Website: crate-barrel
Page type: newsletter-management
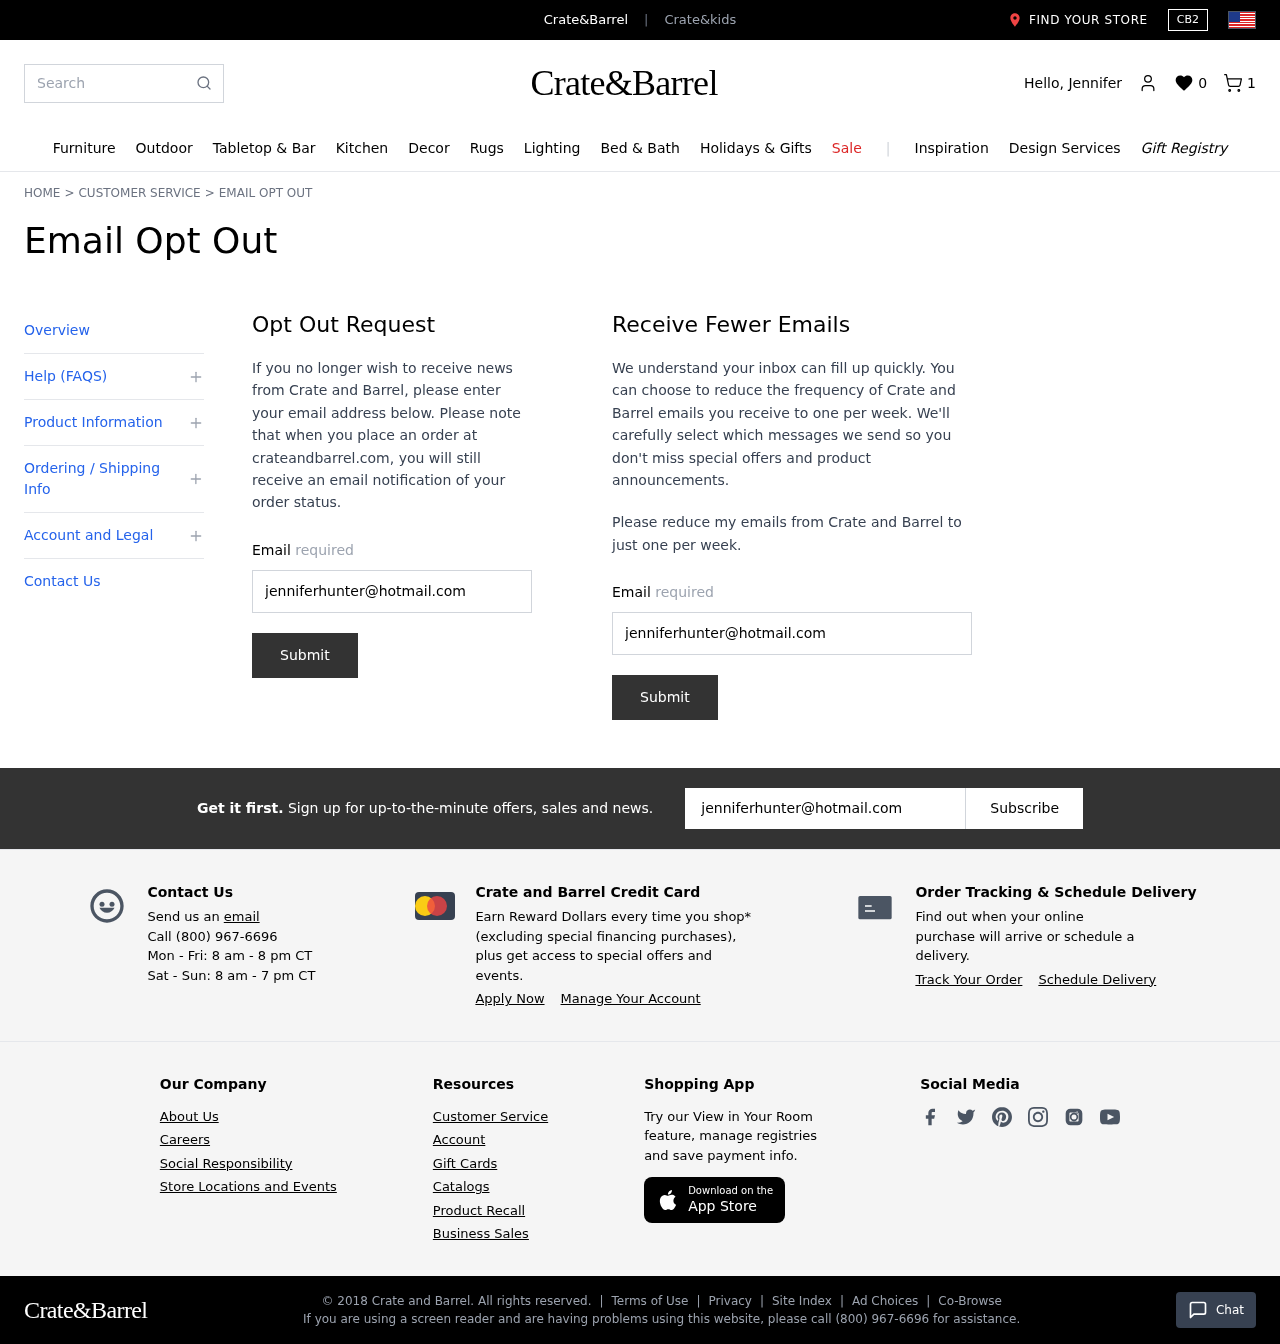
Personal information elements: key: PII_EMAIL
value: jenniferhunter@hotmail.com
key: PII_EMAIL2
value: jenniferhunter@hotmail.com
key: PII_EMAIL3
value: jenniferhunter@hotmail.com
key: PII_FIRSTNAME
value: Jennifer
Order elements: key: ORDER_NUM_ITEMS
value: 1
Search elements: key: HEADER_SEARCH
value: Search
Other elements: key: WISHLIST_COUNT
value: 0